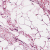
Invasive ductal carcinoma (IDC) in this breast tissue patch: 0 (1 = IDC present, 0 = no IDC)